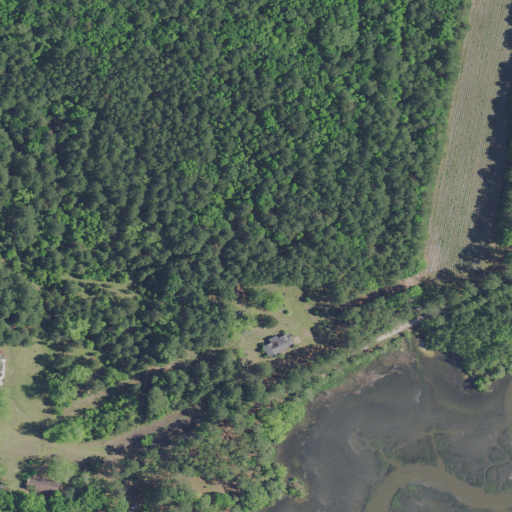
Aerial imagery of island in South Carolina named Halfmoon Island containing evergreen forest, pasture, herbaceous wetlands, open development, mixed forest, woody wetlands, low intensity development, and open water